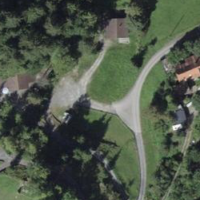
EUNIS habitat code: 43
Species observed at this site:
Rubus caesius
Rubus saxatilis